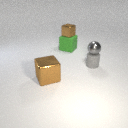
large brown metal cube to the left of small gray rubber cylinder